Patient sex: M
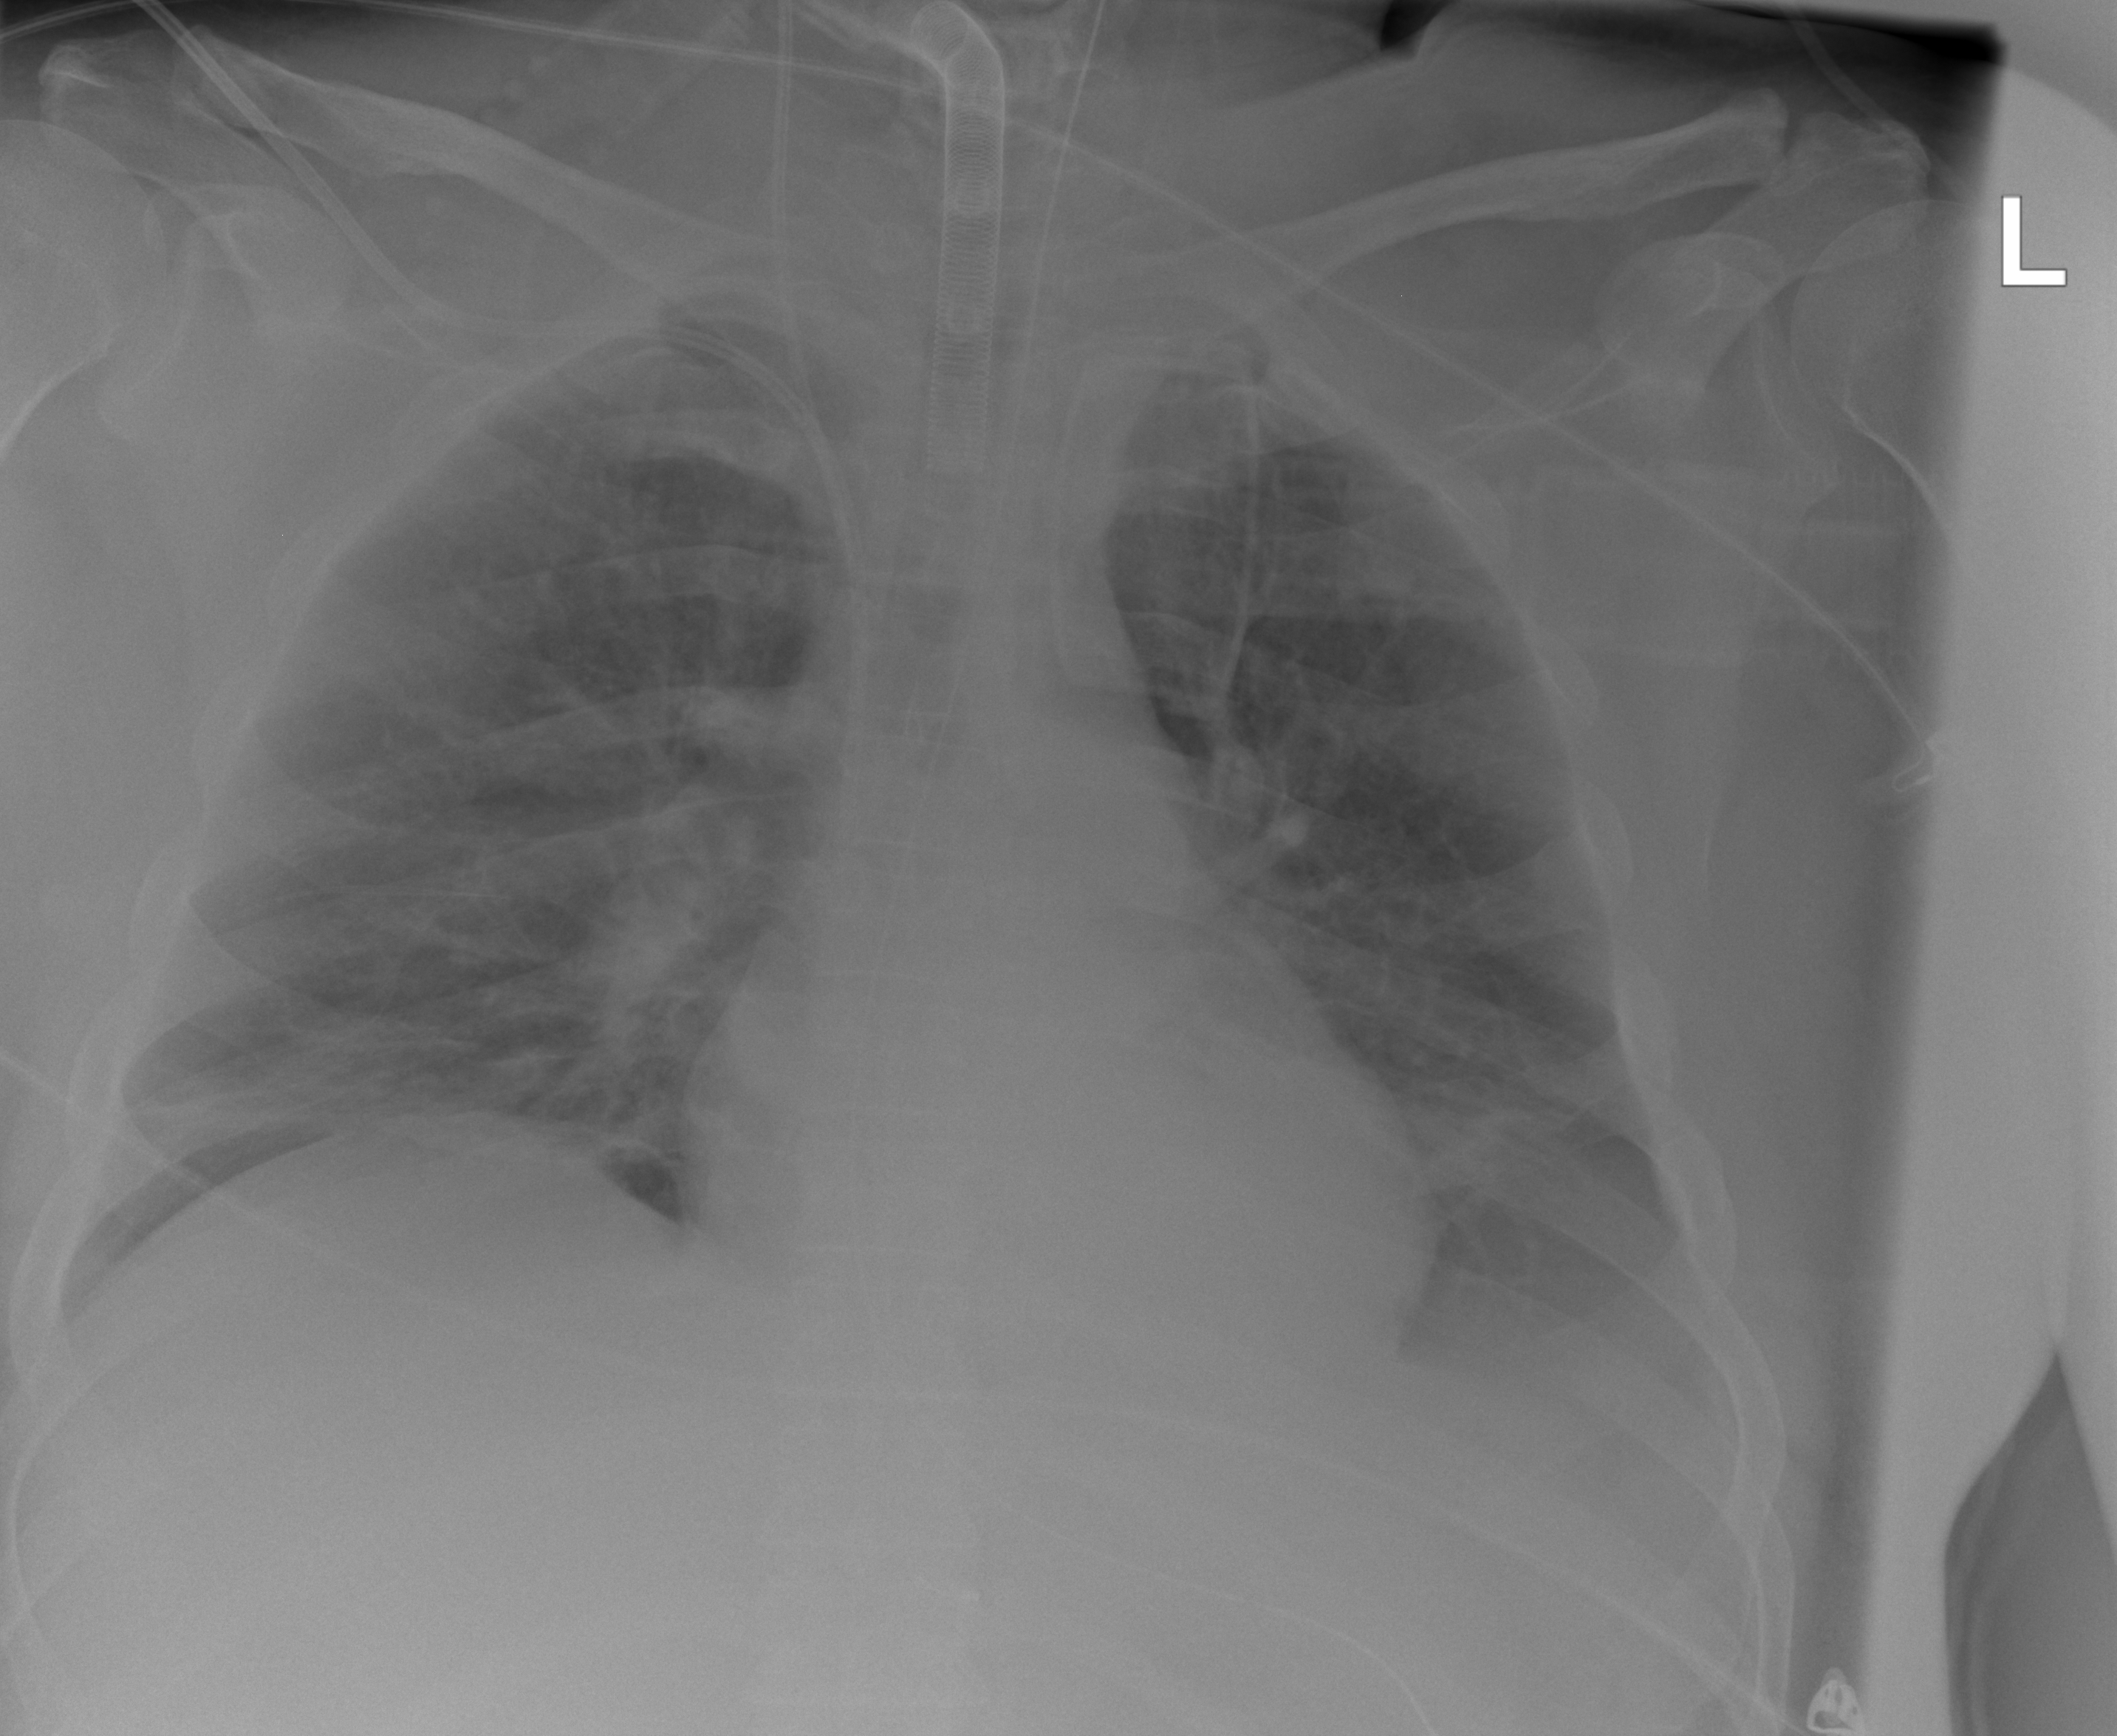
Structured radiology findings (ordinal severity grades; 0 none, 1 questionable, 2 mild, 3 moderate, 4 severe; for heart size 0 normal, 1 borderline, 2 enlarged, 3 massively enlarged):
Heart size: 0
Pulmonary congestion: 0
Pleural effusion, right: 0
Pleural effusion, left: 2
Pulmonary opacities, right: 0
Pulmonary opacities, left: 0
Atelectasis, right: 2
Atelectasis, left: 2